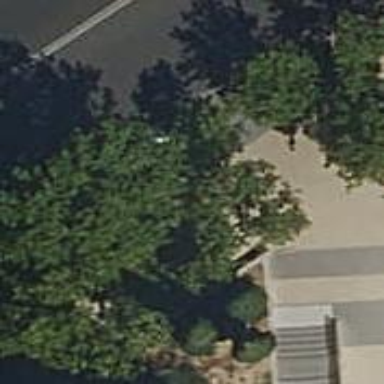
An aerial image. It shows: Paved footway.